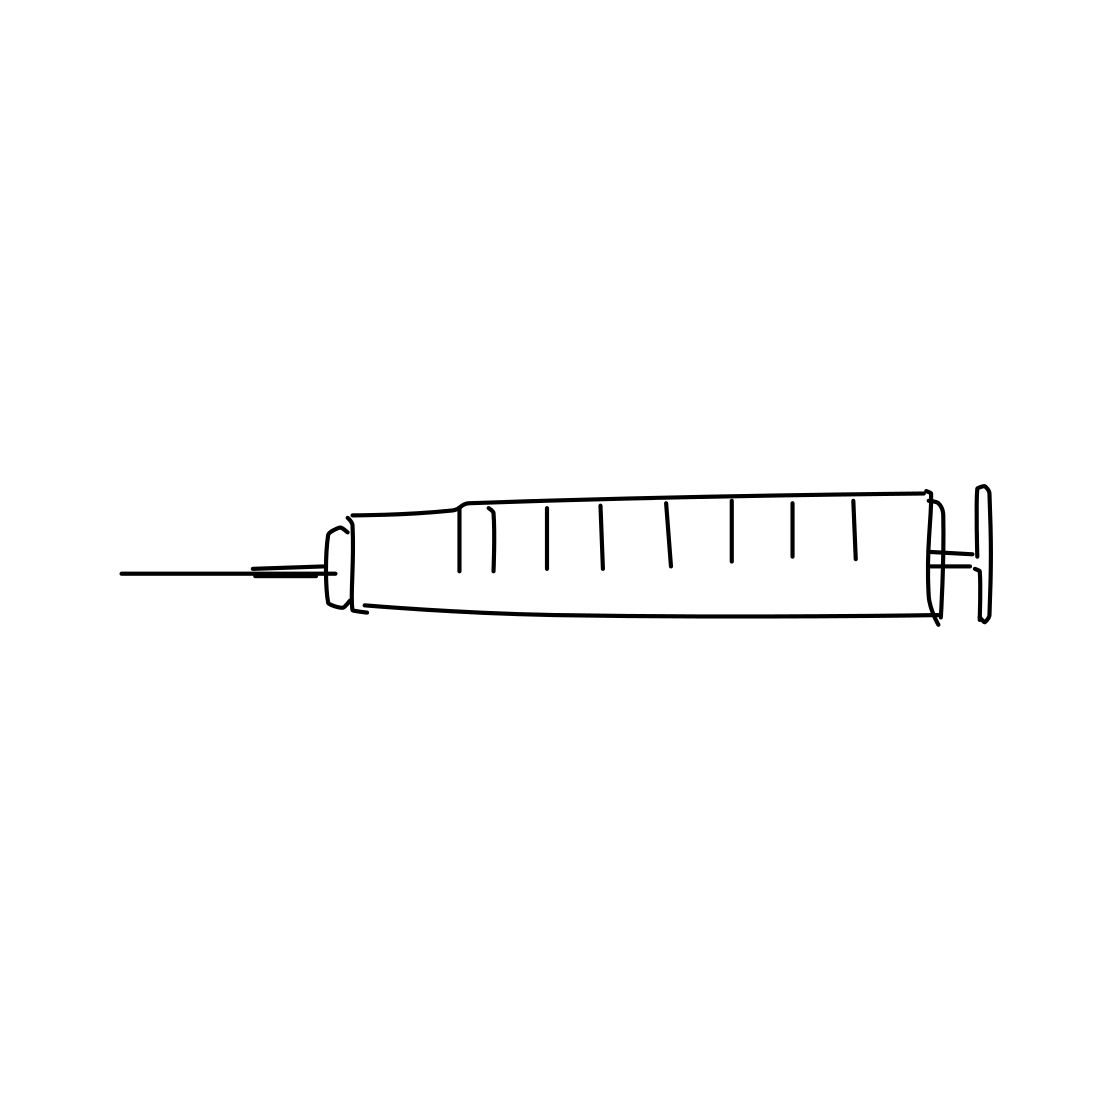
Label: syringe